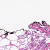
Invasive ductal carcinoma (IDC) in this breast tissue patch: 0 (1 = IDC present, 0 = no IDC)